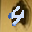
Label: 4